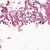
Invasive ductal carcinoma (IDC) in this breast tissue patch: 0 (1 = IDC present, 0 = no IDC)